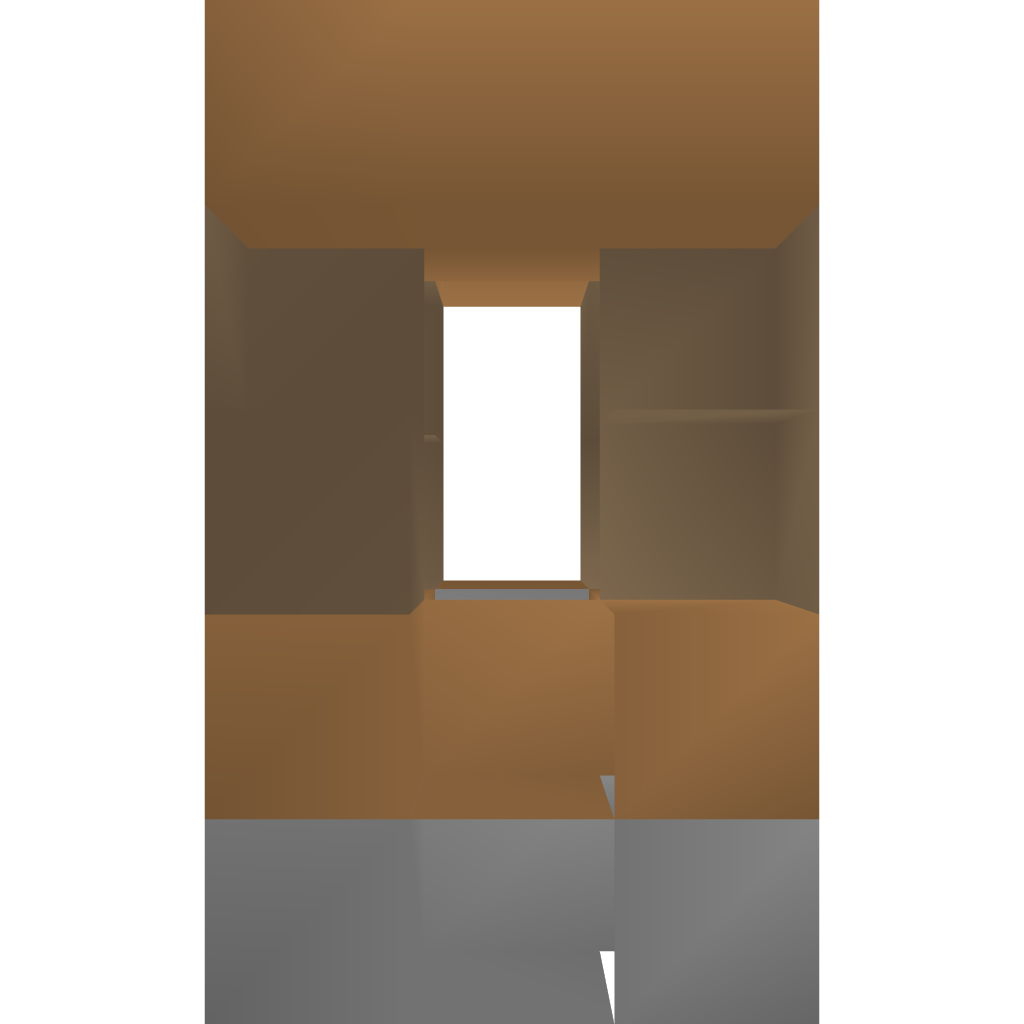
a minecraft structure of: Herobrine's Well